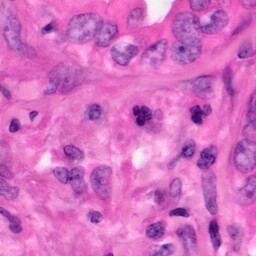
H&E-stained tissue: Pancreatic